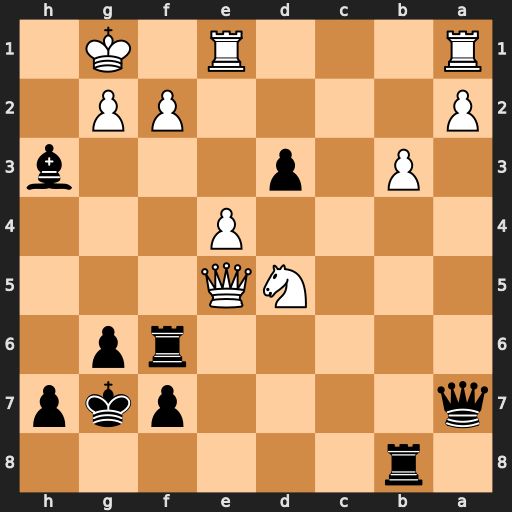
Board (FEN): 1r6/q4pkp/5rp1/3NQ3/4P3/1P1p3b/P4PP1/R3R1K1
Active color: b
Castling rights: -
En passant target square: -
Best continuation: Qxf2+ Kh2 Qxg2#